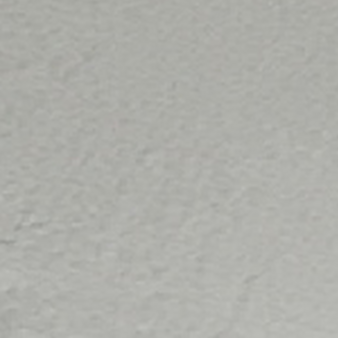
Label: other